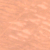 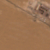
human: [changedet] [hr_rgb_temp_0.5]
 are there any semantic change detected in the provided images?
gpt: The area on the right upper corner of the area was urbanized.